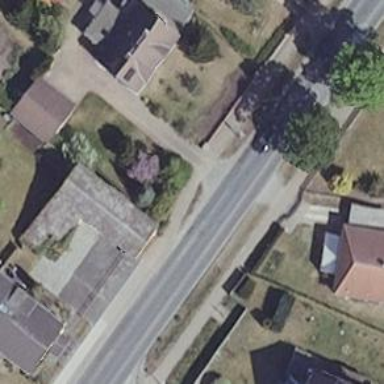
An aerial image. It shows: Secondary road with asphalt surface and separate sidewalks on both sides.